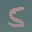
Label: 5